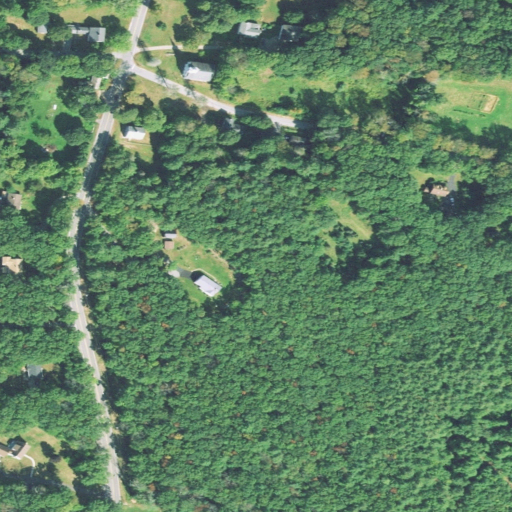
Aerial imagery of mountain in Connecticut named Rattlesnake Hill containing mixed forest, deciduous forest, open development, low intensity development, evergreen forest, medium intensity development, and pasture